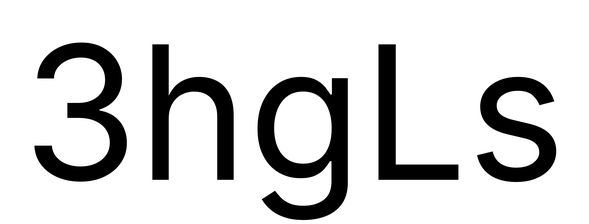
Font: Inter_Regular